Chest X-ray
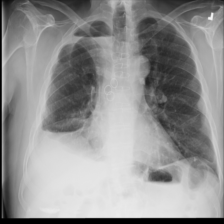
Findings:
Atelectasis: negative
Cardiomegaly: negative
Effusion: negative
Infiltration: negative
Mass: negative
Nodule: negative
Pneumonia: negative
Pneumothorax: negative
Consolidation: negative
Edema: negative
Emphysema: negative
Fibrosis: negative
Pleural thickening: negative
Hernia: negative